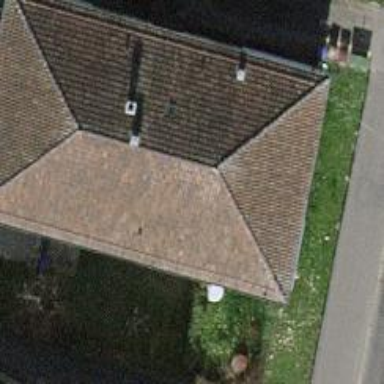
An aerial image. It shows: Apartment building with hipped roof.